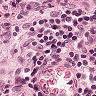
Metastatic tissue present: yes